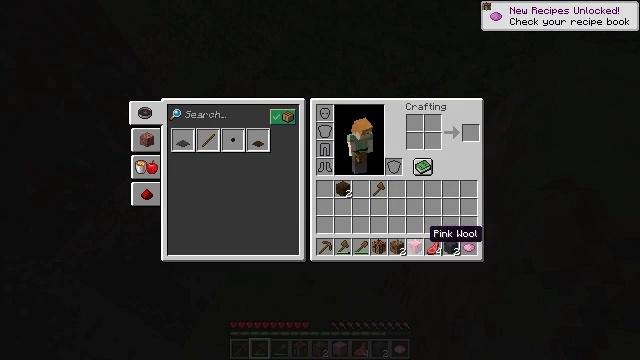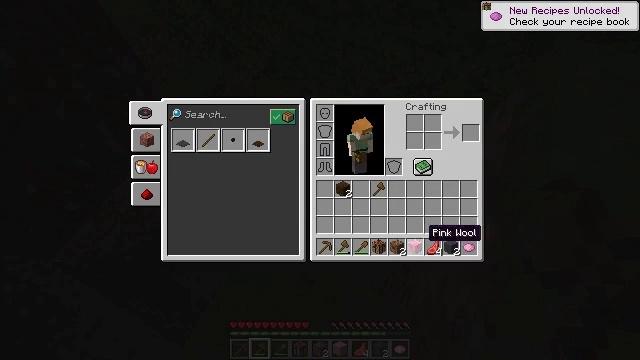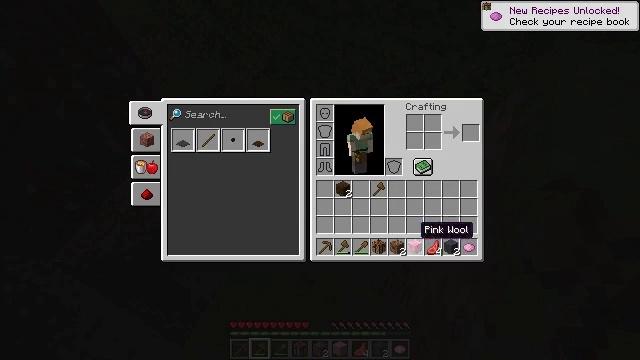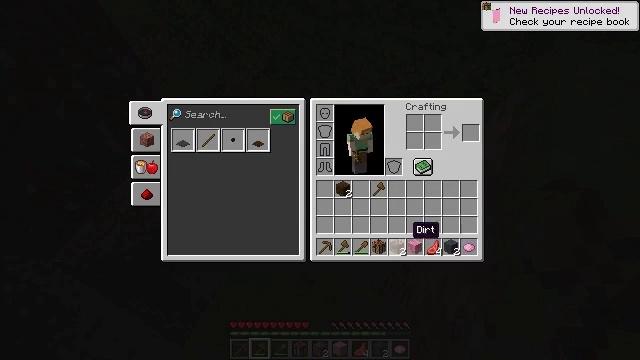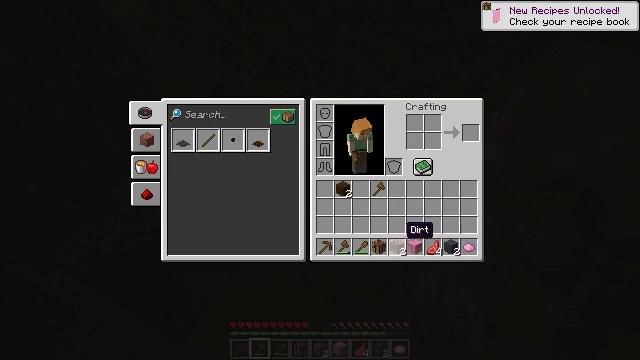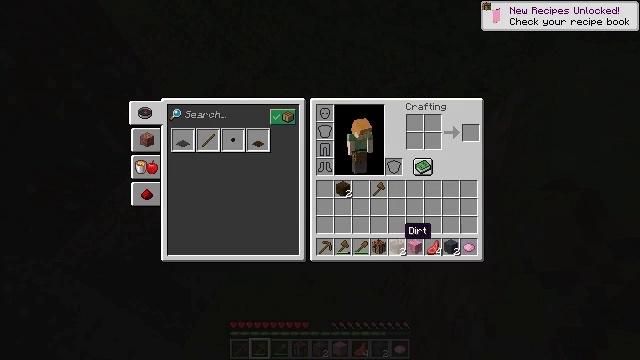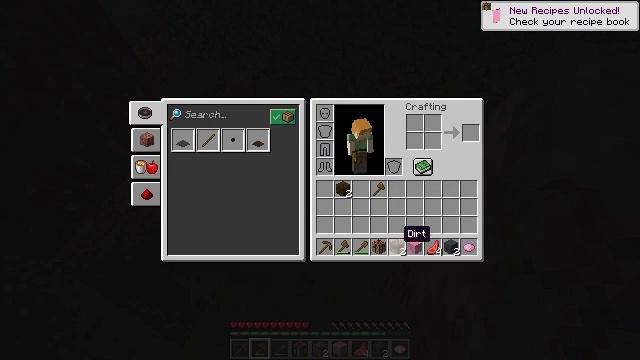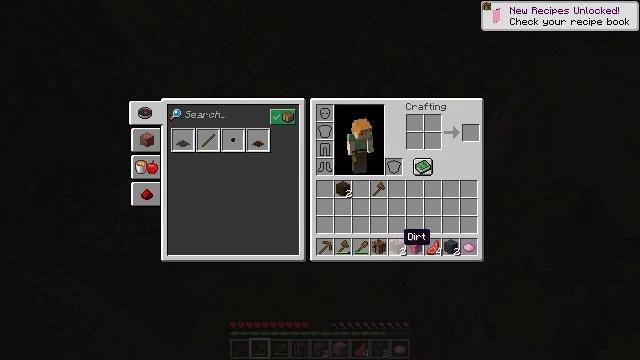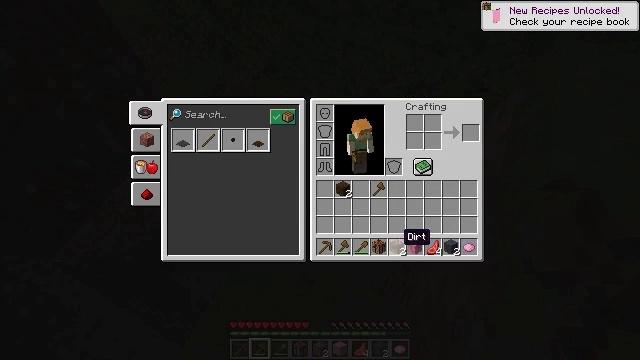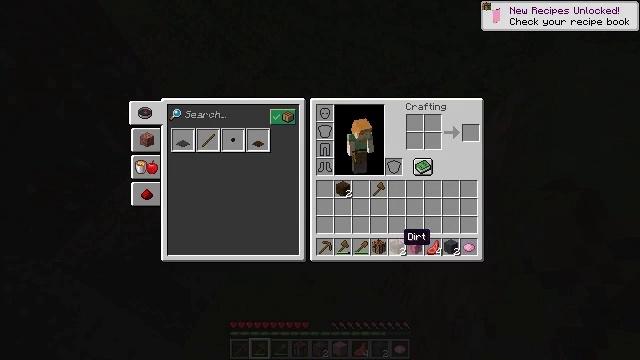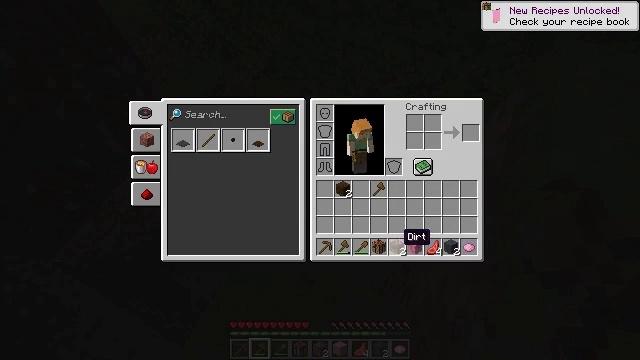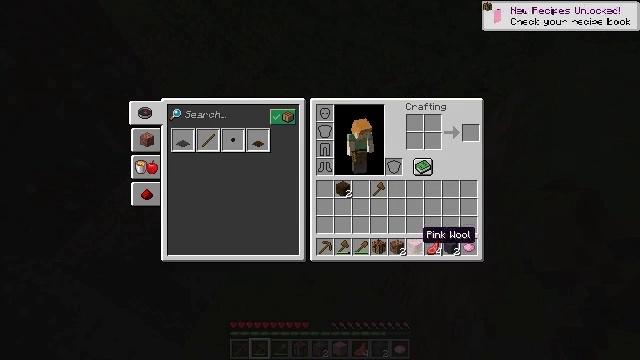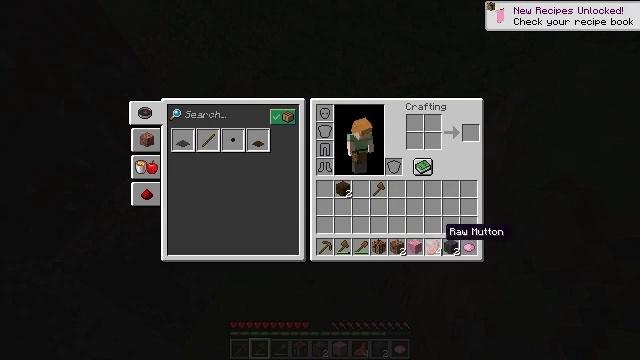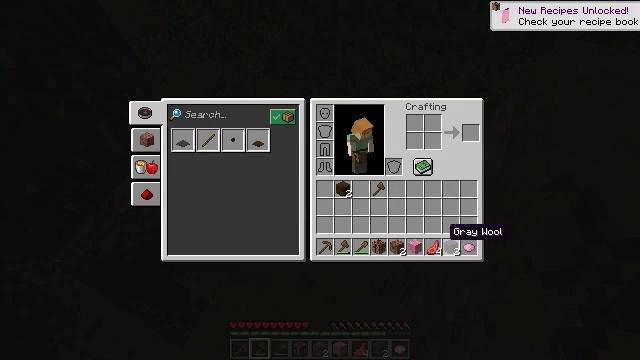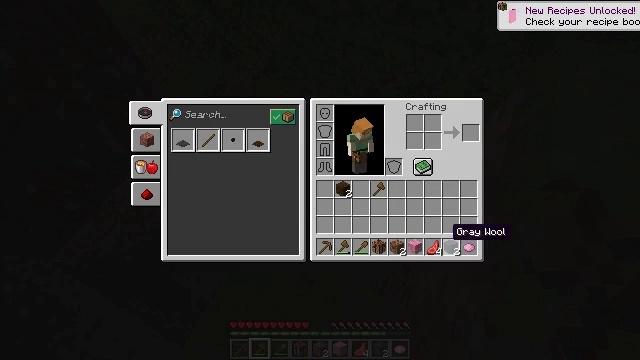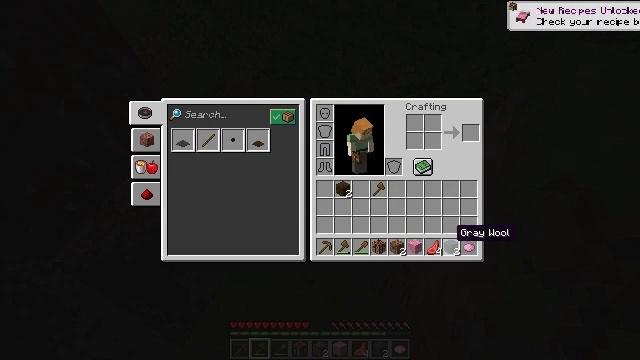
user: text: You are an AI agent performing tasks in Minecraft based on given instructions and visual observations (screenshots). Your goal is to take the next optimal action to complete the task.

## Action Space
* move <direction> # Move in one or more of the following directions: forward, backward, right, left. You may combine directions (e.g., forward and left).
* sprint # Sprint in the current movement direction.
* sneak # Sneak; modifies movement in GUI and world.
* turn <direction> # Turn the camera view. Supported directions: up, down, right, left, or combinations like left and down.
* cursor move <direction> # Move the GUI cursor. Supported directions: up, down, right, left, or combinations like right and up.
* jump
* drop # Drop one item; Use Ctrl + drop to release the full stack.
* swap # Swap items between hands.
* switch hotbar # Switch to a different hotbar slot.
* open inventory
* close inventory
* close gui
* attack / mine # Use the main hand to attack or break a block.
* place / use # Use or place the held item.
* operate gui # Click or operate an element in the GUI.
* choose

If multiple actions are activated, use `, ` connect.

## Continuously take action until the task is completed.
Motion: motion action
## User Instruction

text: Collect peony flowers for dye.
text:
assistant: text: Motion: no_op
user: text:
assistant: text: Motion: cursor move left
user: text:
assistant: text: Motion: cursor move left
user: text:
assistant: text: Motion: no_op
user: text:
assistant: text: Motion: no_op
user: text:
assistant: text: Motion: no_op
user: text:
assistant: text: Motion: no_op
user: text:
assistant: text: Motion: no_op
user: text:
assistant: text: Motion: no_op
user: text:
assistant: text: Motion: no_op
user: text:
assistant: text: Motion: cursor move right
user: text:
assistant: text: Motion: cursor move right
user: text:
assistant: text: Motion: no_op
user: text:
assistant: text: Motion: no_op
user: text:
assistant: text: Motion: no_op
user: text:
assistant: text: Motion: no_op
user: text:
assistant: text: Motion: no_op
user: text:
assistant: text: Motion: no_op
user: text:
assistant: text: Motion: choose
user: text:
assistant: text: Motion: choose
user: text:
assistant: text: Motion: cursor move up
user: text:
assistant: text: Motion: cursor move up
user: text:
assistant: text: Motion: no_op
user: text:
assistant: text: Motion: operate gui
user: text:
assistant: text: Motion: operate gui
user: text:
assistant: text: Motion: operate gui
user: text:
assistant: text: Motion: no_op
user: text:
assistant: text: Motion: no_op
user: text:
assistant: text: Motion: no_op
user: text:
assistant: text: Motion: cursor move down